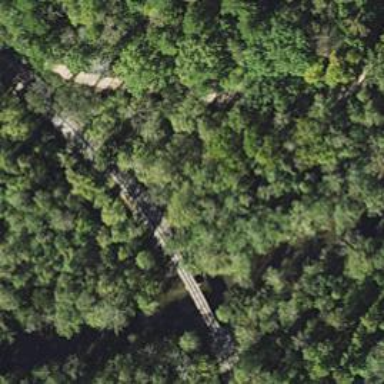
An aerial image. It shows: Railway bridge.